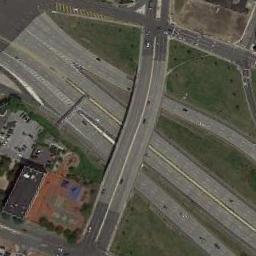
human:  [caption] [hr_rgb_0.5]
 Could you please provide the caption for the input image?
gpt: The overpass is on the grass next to some houses .

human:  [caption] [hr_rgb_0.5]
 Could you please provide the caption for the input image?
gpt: The cross-line overpass is over the roads and some buildings and a parking lot are next to the overpass .

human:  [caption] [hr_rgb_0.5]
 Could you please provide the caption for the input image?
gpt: Many roads of different lengths are under the overpass .

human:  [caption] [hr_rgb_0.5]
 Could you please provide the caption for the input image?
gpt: An overpass is bent into two circles .

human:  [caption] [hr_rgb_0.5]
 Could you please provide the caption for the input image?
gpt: There are green lawns and some buildings beside the overpass .